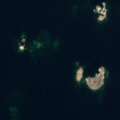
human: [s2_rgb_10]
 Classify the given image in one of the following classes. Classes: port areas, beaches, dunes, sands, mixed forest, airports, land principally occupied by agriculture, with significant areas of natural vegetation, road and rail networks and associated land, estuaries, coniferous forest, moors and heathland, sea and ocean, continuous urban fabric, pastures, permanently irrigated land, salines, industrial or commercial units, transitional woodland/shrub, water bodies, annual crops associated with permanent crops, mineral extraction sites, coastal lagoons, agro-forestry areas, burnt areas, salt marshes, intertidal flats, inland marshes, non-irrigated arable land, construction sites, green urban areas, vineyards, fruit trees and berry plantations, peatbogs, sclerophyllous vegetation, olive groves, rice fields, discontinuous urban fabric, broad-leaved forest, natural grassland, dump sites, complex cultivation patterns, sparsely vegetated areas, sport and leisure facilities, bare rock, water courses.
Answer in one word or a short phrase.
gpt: sea and ocean